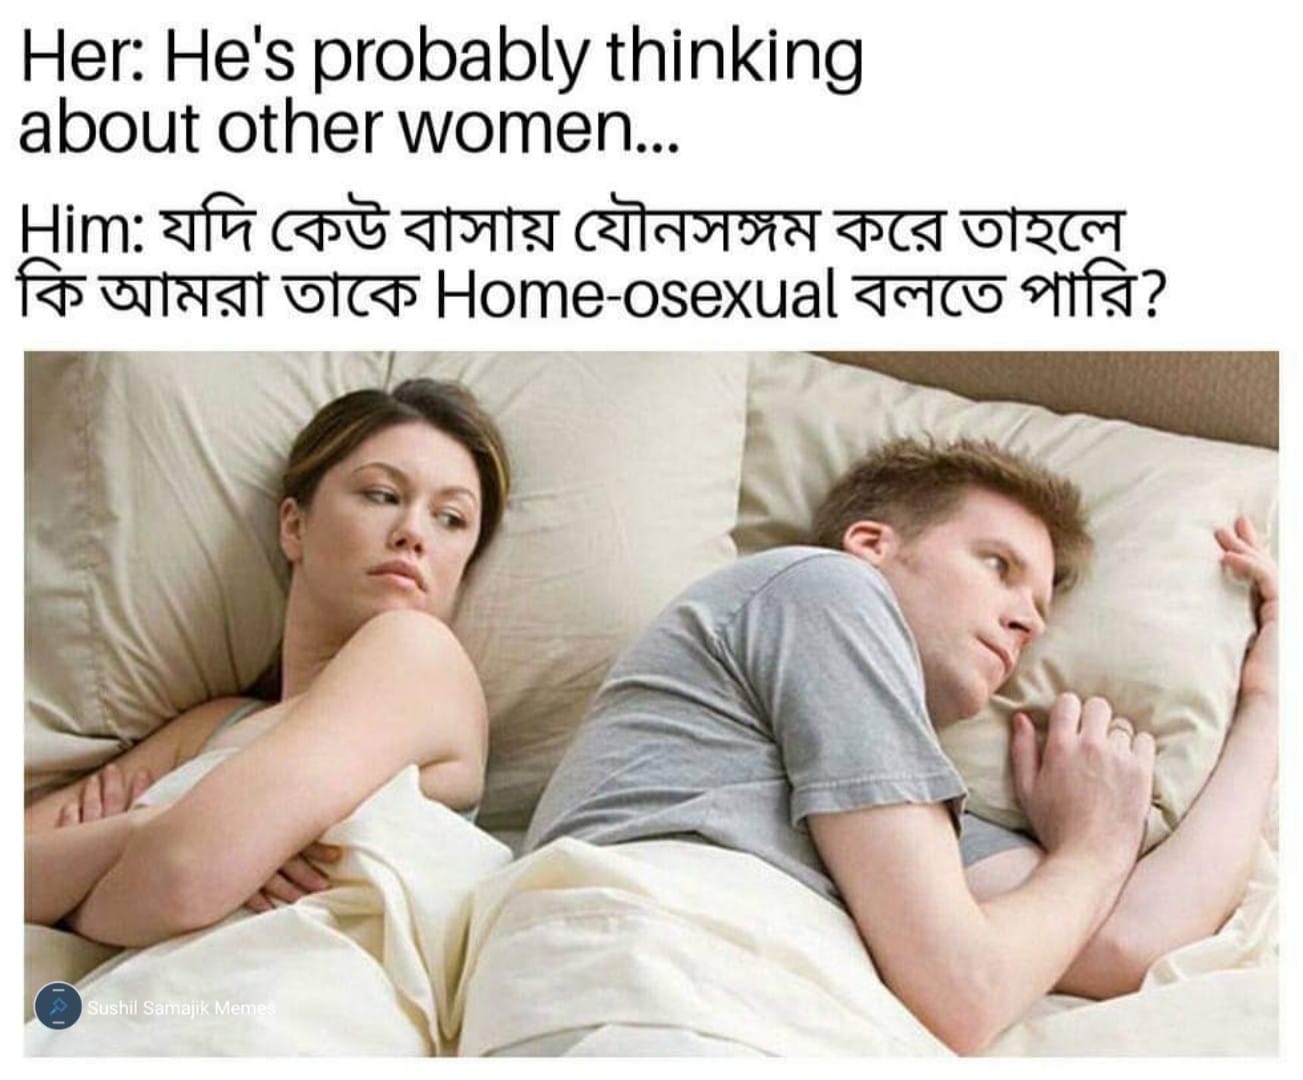
Caption: Her : He's probably thinking about other women ....  Him:   যদি কেউ বাসায় যৌনসঙ্গম করে তাহলে কি আমরা তাকে Homo-osexual বলতে পারি ?
Label: non-hate